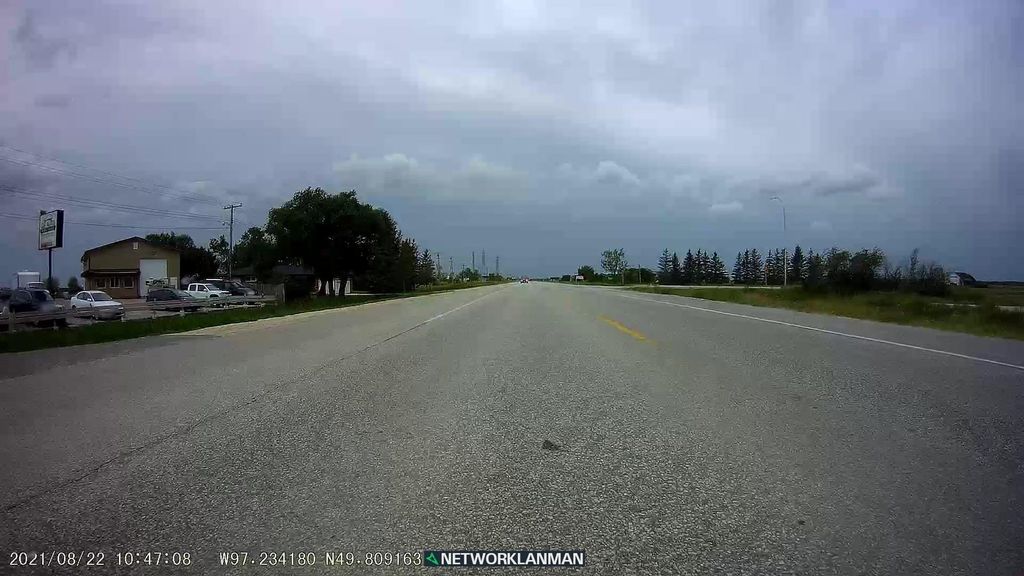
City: winnipeg